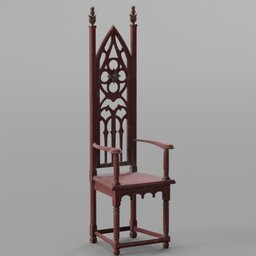
Label: furniture